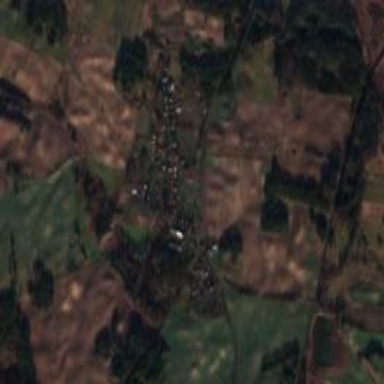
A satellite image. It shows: Village.